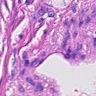
Metastatic tissue present: yes